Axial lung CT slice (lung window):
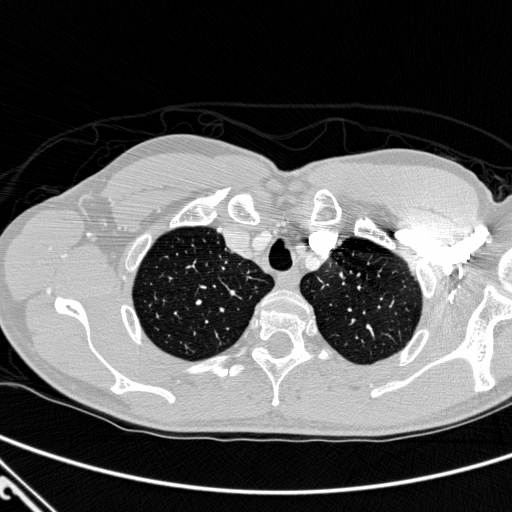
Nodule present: no